Field crop: maize
Growth stage: 2
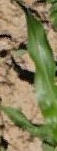
Species: maize